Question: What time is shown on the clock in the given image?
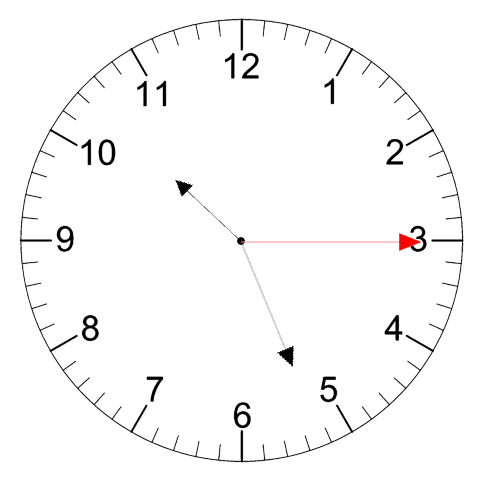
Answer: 10:26:15